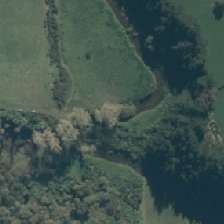
Land cover: urban_parkland